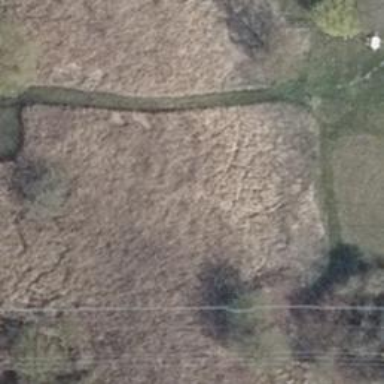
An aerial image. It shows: Beautiful wet meadow natural wetland.